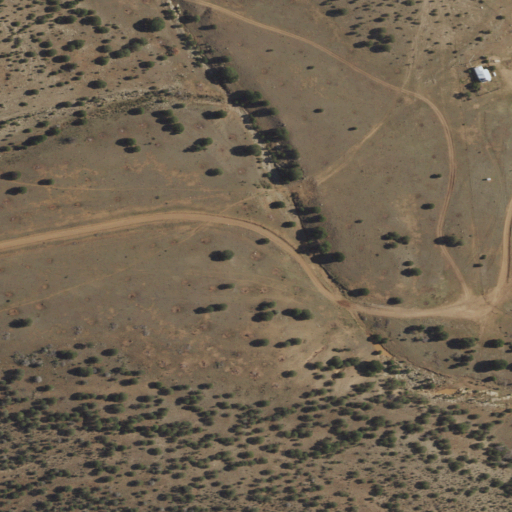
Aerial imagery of valley in New Mexico named Pajarita Canyon containing shrub, grassland, and open development